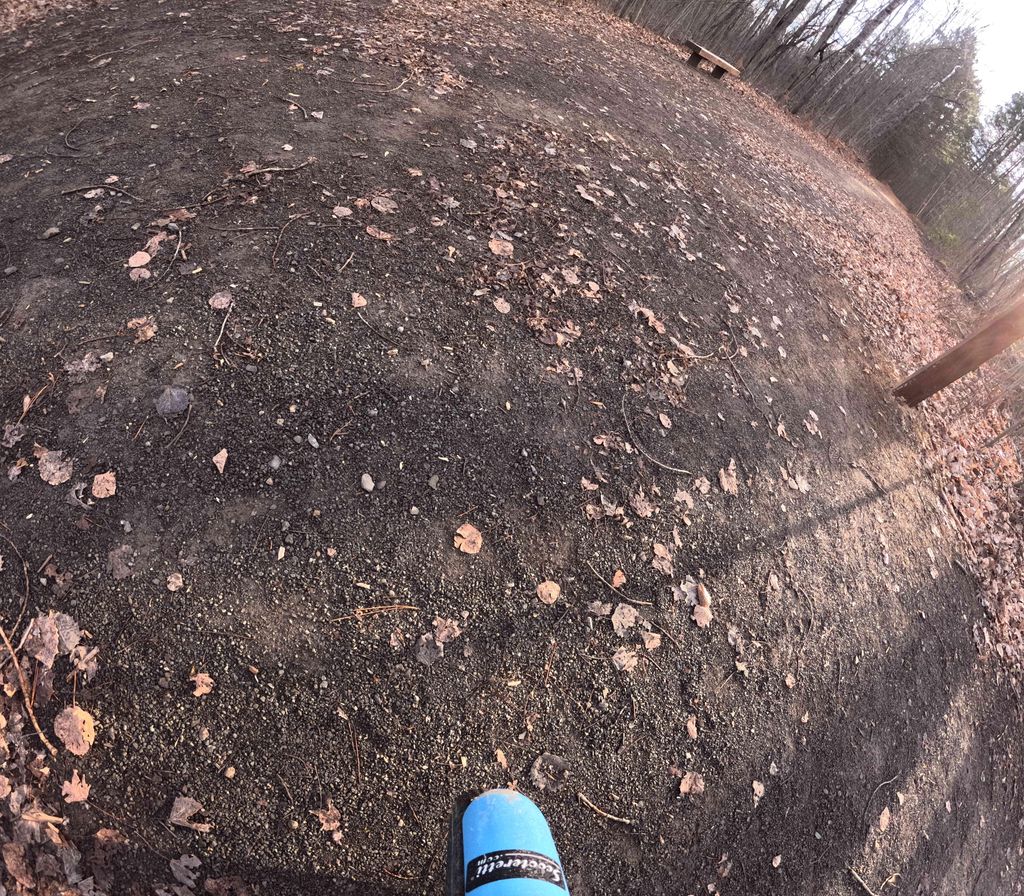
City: ottawa-gatineau